Field crop: tomato
Growth stage: 2
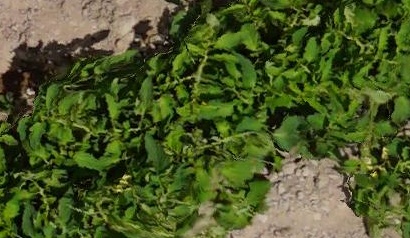
Species: tomato